Question: I have a UIView, inside this UIVIew I have an other view that has almost the same size as his parent. The parent view needs to have rounded corners, and that works, but the content is not being rounded. Is there a way to wrap the content or something like that?
To round the corners of the parent view this is what I'm doing:
'''
#import <QuartzCore/QuartzCore.h>
self.boxView.layer.cornerRadius = 10;
'''
Here is little sketch of what I'm talking about... (I think this is going to be more self-explanatory)

Thanks!
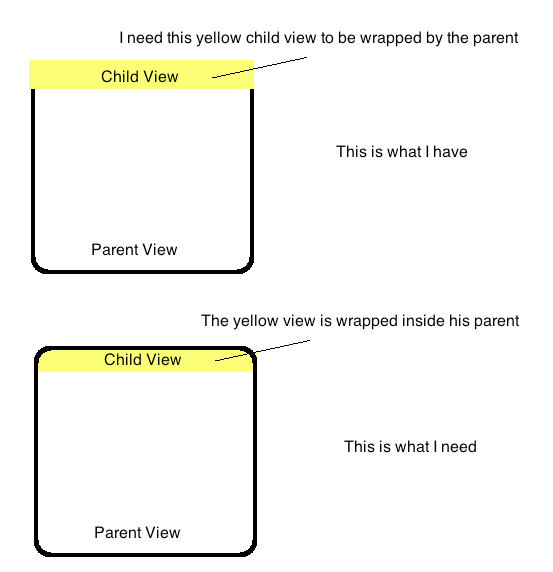
Answer: '''
self.boxView.clipsToBounds = YES;
'''